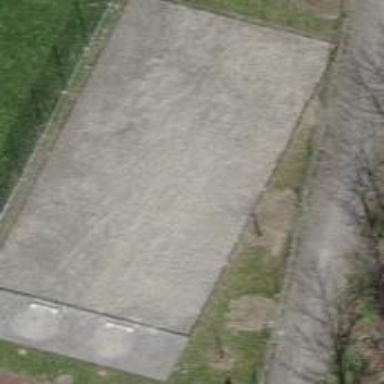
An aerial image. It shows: Athletics pitch for leisure land sports.